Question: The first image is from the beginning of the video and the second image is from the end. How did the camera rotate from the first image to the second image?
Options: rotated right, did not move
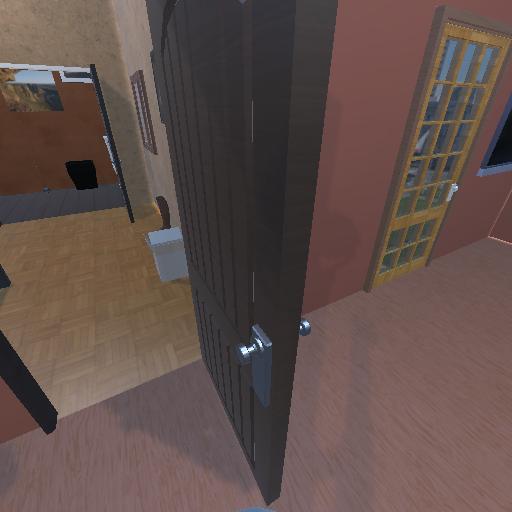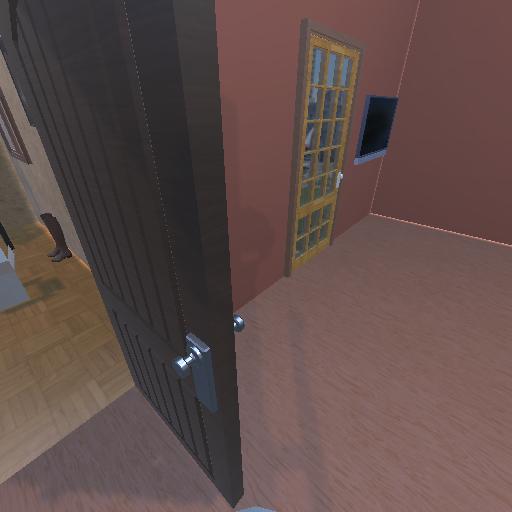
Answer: rotated right